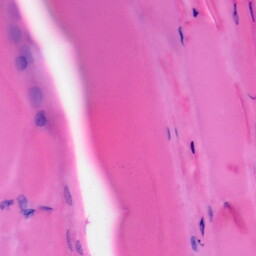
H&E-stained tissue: Skin